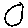
Label: circle